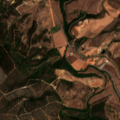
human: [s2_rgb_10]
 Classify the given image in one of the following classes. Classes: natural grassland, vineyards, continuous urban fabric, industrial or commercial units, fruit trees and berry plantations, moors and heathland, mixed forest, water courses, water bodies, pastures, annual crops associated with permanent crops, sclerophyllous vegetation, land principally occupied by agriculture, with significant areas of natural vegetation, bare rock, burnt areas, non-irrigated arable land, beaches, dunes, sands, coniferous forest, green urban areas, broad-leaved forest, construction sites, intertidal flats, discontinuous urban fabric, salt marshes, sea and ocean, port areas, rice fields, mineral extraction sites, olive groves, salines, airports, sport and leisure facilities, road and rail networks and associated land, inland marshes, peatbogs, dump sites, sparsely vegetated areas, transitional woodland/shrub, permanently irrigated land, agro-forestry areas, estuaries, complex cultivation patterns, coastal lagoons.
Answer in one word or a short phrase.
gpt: non-irrigated arable land, permanently irrigated land, land principally occupied by agriculture, with significant areas of natural vegetation, broad-leaved forest, transitional woodland/shrub